Question: I have the below code and I am try to create 4 labels with two of them in two VBoxes. I want to connect these VBoxes with a line.
I am not able to find the correct x,y values to place the line in correct position.
'''
@Override
public void start(Stage primaryStage) {
Group root = new Group();
Scene scene = new Scene(root);
Label label1 = new Label("Info
1");
label1.setStyle("-fx-border-color: black;-fx-padding: 10px;");
label1.setWrapText(true);
Label label2 = new Label("Info 2222222222222");
label2.setStyle("-fx-border-color: black;-fx-padding: 10px;");
label2.setWrapText(true);
VBox vbox1 = new VBox(5);
vbox1.setMaxWidth(50);
vbox1.getChildren().add(label1);
vbox1.getChildren().add(label2);
Label label3 = new Label("Info
3");
label3.setStyle("-fx-border-color: black;-fx-padding: 10px;");
label3.setWrapText(true);
Label label4 = new Label("Info 444444444444444444");
label4.setStyle("-fx-border-color: black;-fx-padding: 10px;");
label4.setWrapText(true);
VBox vbox2 = new VBox(5);
vbox2.setMaxWidth(50);
vbox2.getChildren().add(label3);
vbox2.getChildren().add(label4);
HBox hbox = new HBox(100);
hbox.getChildren().addAll(vbox1, vbox2);
Bounds bounds = label1.getBoundsInLocal();
double startX = bounds.getMaxX();
double startY = (bounds.getMaxY() - bounds.getMinY()) /2;
Line line = new Line(startX, startY, startX+100, startY);
line.setStrokeWidth(5);
line.setStroke(Color.BLACK);
Pane stack = new Pane();
stack.getChildren().addAll(hbox, line);
root.getChildren().addAll(stack);
primaryStage.setScene(scene);
primaryStage.show();
'''

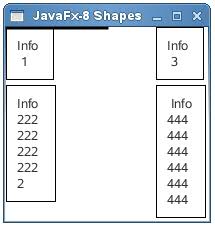
Answer: Layout bounds are not computed until the first pulse (i.e. until the layout is actually performed). The best way to fix this is with bindings.
Additionally, you are using the local bounds of the label, instead of the bounds relative to the container the line is in. You need to make the appropriate transformation.
I'm not really clear what you are trying to connect, but this example will connect 'label1' to 'label3':
'''
import javafx.application.Application;
import javafx.beans.binding.Bindings;
import javafx.beans.binding.DoubleBinding;
import javafx.beans.binding.ObjectBinding;
import javafx.geometry.Bounds;
import javafx.scene.Group;
import javafx.scene.Scene;
import javafx.scene.control.Label;
import javafx.scene.layout.HBox;
import javafx.scene.layout.Pane;
import javafx.scene.layout.VBox;
import javafx.scene.paint.Color;
import javafx.scene.shape.Line;
import javafx.stage.Stage;
public class ConnectedVBoxes extends Application {
@Override
public void start(Stage primaryStage) {
Group root = new Group();
Scene scene = new Scene(root);
Label label1 = new Label("Info
1");
label1.setStyle("-fx-border-color: black;-fx-padding: 10px;");
label1.setWrapText(true);
Label label2 = new Label("Info 2222222222222");
label2.setStyle("-fx-border-color: black;-fx-padding: 10px;");
label2.setWrapText(true);
VBox vbox1 = new VBox(5);
vbox1.setMaxWidth(50);
vbox1.getChildren().add(label1);
vbox1.getChildren().add(label2);
Label label3 = new Label("Info
3");
label3.setStyle("-fx-border-color: black;-fx-padding: 10px;");
label3.setWrapText(true);
Label label4 = new Label("Info 444444444444444444");
label4.setStyle("-fx-border-color: black;-fx-padding: 10px;");
label4.setWrapText(true);
VBox vbox2 = new VBox(5);
vbox2.setMaxWidth(50);
vbox2.getChildren().add(label3);
vbox2.getChildren().add(label4);
HBox hbox = new HBox(100);
hbox.getChildren().addAll(vbox1, vbox2);
Line line = new Line();
line.setStrokeWidth(5);
line.setStroke(Color.BLACK);
Pane stack = new Pane();
stack.getChildren().addAll(hbox, line);
ObjectBinding<Bounds> label1InStack = Bindings.createObjectBinding(() -> {
Bounds label1InScene = label1.localToScene(label1.getBoundsInLocal());
return stack.sceneToLocal(label1InScene);
}, label1.boundsInLocalProperty(), label1.localToSceneTransformProperty(), stack.localToSceneTransformProperty());
ObjectBinding<Bounds> label3InStack = Bindings.createObjectBinding(() -> {
Bounds label3InScene = label3.localToScene(label3.getBoundsInLocal());
return stack.sceneToLocal(label3InScene);
}, label3.boundsInLocalProperty(), label3.localToSceneTransformProperty(), stack.localToSceneTransformProperty());
DoubleBinding startX = Bindings.createDoubleBinding(() -> label1InStack.get().getMaxX(), label1InStack);
DoubleBinding startY = Bindings.createDoubleBinding(() -> {
Bounds b = label1InStack.get();
return b.getMinY() + b.getHeight() / 2 ;
}, label1InStack);
DoubleBinding endX = Bindings.createDoubleBinding(() -> label3InStack.get().getMinX(), label3InStack);
DoubleBinding endY = Bindings.createDoubleBinding(() -> {
Bounds b = label3InStack.get();
return b.getMinY() + b.getHeight() / 2 ;
}, label3InStack);
line.startXProperty().bind(startX);
line.startYProperty().bind(startY);
line.endXProperty().bind(endX);
line.endYProperty().bind(endY);
root.getChildren().addAll(stack);
primaryStage.setScene(scene);
primaryStage.show();
}
public static void main(String[] args) {
launch(args);
}
}
'''
With this technique, even if the labels move when the user resizes the window (or for other reasons), the line stays connecting the labels.